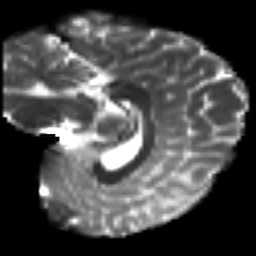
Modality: T2w
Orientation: sagittal
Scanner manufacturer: siemens
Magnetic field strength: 3 T
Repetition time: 7.8 s
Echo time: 0.09 s